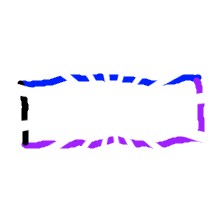
Shape: rectangle